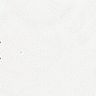
Metastatic tissue present: no